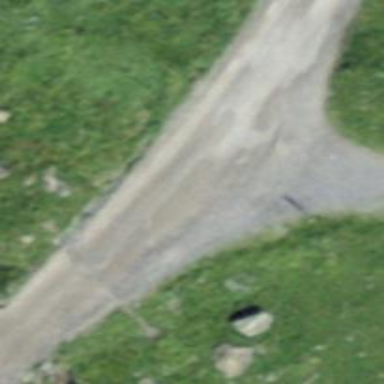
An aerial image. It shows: Track with grade 2 gravel surface.